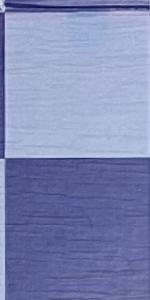
Label: Empty